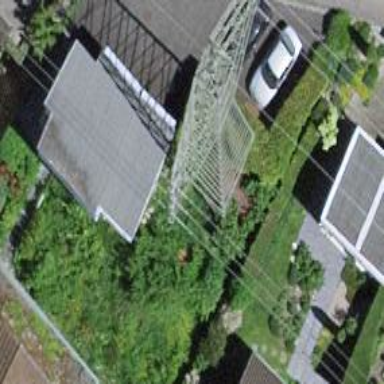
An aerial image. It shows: Power line in the image.